Question: I have been trying to implement a UI feature which I've seen in a few apps which use cards to display information. My current view controller looks like this:

and users are able to drag the card along the x axis to the left and right. Dragging to the right side of the screen does nothing to the scale of the card (simply changes position) but if the user swipes it to the left I wanted to slowly decrease the scale of it depending on its y coordinate (e.g. the scale is smallest when card is furthest to the left, getting bigger from that point until the original size is reached). If the card is dragged far enough to the left it will fade out, but if the user does not drag it far enough it increases in scale and moves back into the middle. Code I've tried so far:
'''
- (void)handlePanImage:(UIPanGestureRecognizer *)sender
{
static CGPoint originalCenter;
if (sender.state == UIGestureRecognizerStateBegan)
{
originalCenter = sender.view.center;
sender.view.alpha = 0.8;
[sender.view.superview bringSubviewToFront:sender.view];
}
else if (sender.state == UIGestureRecognizerStateChanged)
{
CGPoint translation = [sender translationInView:self.view];
NSLog(@"%f x %f y",translation.x ,translation.y);
sender.view.center=CGPointMake(originalCenter.x + translation.x, yOfView);
CGAffineTransform transform = sender.view.transform;
i-=0.001;
transform = CGAffineTransformScale(transform, i, i);
//transform = CGAffineTransformRotate(transform, self.rotationAngle);
sender.view.transform = transform;
}
else if (sender.state == UIGestureRecognizerStateEnded || sender.state == UIGestureRecognizerStateCancelled || sender.state == UIGestureRecognizerStateFailed)
{
if(sender.view.center.x>0){
[UIView animateWithDuration:0.2 animations:^{
CGRect rect=[sender.view frame];
rect.origin.x=([self.view frame].size.width/2)-_protoypeView.frame.size.width/2;
rect.size.height=originalHeight;
rect.size.width=originalWidth;
[sender.view setFrame:rect];
i=1.0;
}];
}
[UIView animateWithDuration:0.1 animations:^{
sender.view.alpha = 1.0;
}];
}
}
'''
This seems very buggy and doesn't properly work. I also tried to change scale according to translation:
'''
else if (sender.state == UIGestureRecognizerStateChanged)
{
CGPoint translation = [sender translationInView:self.view];
NSLog(@"%f x %f y",translation.x ,translation.y);
sender.view.center=CGPointMake(originalCenter.x + translation.x, yOfView);
CGAffineTransform transform = sender.view.transform;
transform = CGAffineTransformScale(transform, translation.x/100, translation.x/100);
//transform = CGAffineTransformRotate(transform, self.rotationAngle);
sender.view.transform = transform;
}
'''
but the scale either gets too big or too small. Any help would be greatly appreciated :)
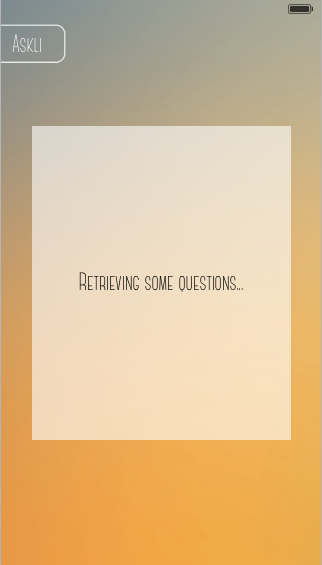
Answer: In the last piece of code you tried, you're doing a couple of things wrong. The scale transform will be cumulative because you never set the translation of your pan gesture recognizer back to 0. Also, if you look at the math in your transform, you'll see that a small movement of say -1 point would scale the view to 0.01 times its original size. You obviously don't want that. You need to add that small negative number to 1, so that initial -1 point move would scale to 0.99. The change of setting the panner's translation back to zero necessitates changing the center calculation to use sender.view.center.x rather than originalCenter.X. You also need an if statement to check whether the center is left or right of its starting position so you know whether you should apply the scaling transform. Something like this,
'''
-(void)handlePan:(UIPanGestureRecognizer *) sender {
if (sender.state == UIGestureRecognizerStateBegan) {
originalCenter = sender.view.center;
sender.view.alpha = 0.8;
[sender.view.superview bringSubviewToFront:sender.view];
}else if (sender.state == UIGestureRecognizerStateChanged){
CGPoint translation = [sender translationInView:self.view];
sender.view.center=CGPointMake(sender.view.center.x + translation.x, sender.view.center.y);
if (sender.view.center.x < originalCenter.x) {
CGAffineTransform transform = sender.view.transform;
transform = CGAffineTransformScale(transform, 1+translation.x/100.0, 1+translation.x/100.0);
sender.view.transform = transform;
}
[sender setTranslation:CGPointZero inView:self.view];
}
}
'''
This doesn't take care of animating the view back, or fading out the view, but it should get you most of the way there.